Question: I am trying to implement a 'bottomNavigationBar' that goes to different pages. So far, I have made the bulk of everything, which you can see in my code below.
Here is my 'bottomNavigationBar' code in 'navBar.dart':
'''
// ignore: file_names
import 'package:bottom_navy_bar/bottom_navy_bar.dart';
import 'package:flutter/material.dart';
import '../views/home_page.dart';
import '../views/secondScreen.dart';
// ignore: camel_case_types
class navBar extends StatefulWidget {
const navBar({Key? key}) : super(key: key);
@override
State<navBar> createState() => _navBarState();
}
// ignore: camel_case_types
class _navBarState extends State<navBar> {
int currentIndex = 0;
final screens = [
const HomePage(),
const SecondRoute(),
const SecondRoute(),
const SecondRoute(),
];
@override
Widget build(BuildContext context) {
screens[currentIndex];
return BottomNavyBar(
animationDuration: const Duration(milliseconds: 260),
curve: Curves.ease,
showElevation: false,
mainAxisAlignment: MainAxisAlignment.spaceAround,
selectedIndex: currentIndex,
onItemSelected: (index) {
setState(() {
currentIndex = index;
});
// Push the new page onto the navigation stack
// Navigator.push(
// context,
// MaterialPageRoute(builder: (context) => pages[index]),
// );
},
items: <BottomNavyBarItem>[
BottomNavyBarItem(
inactiveColor: const Color.fromARGB(255, 20, 143, 199),
activeColor: const Color.fromARGB(255, 5, 176, 255),
textAlign: TextAlign.center,
icon: const Icon(Icons.home),
title: const Text('Home'),
),
BottomNavyBarItem(
inactiveColor: const Color.fromARGB(255, 20, 143, 199),
activeColor: const Color.fromARGB(255, 5, 176, 255),
textAlign: TextAlign.center,
icon: const Icon(Icons.discord),
title: const Text('Discord'),
),
BottomNavyBarItem(
inactiveColor: const Color.fromARGB(255, 20, 143, 199),
activeColor: const Color.fromARGB(255, 5, 176, 255),
textAlign: TextAlign.center,
icon: const Icon(Icons.school),
title: const Text('Examotron'),
),
BottomNavyBarItem(
inactiveColor: const Color.fromARGB(255, 20, 143, 199),
activeColor: const Color.fromARGB(255, 5, 176, 255),
textAlign: TextAlign.center,
icon: const Icon(Icons.document_scanner),
title: const Text('Notes'),
),
],
);
}
}
'''
And here is my home page 'home_page.dart':
'''
import 'package:xconcordia/services/remote_service.dart';
import 'package:flutter/material.dart';
import 'package:xconcordia/views/secondScreen.dart';
import 'package:xconcordia/widgets/categoryPicker.dart';
import '../widgets/libraryCards.dart';
import '../widgets/libraryStatsHeader.dart';
import '../widgets/navBar.dart';
class HomePage extends StatefulWidget {
const HomePage({Key? key}) : super(key: key);
@override
_HomePageState createState() => _HomePageState();
}
var webb = '';
String webOccupancy = '';
String greyOccupancy = '';
String vannierOccupancy = '';
String libTime = '';
String webLevel = '';
String greyLevel = '';
String vannierLevel = '';
class _HomePageState extends State<HomePage> {
bool isLoading = false;
int currentIndex = 1;
// List of pages
List<Widget> pages = [
const HomePage(),
const SecondRoute(),
const SecondRoute(),
const SecondRoute(),
];
@override
void initState() {
super.initState();
_fetchWebOccupancy();
_fetchVannierOccupancy();
_fetchGreyOccupancy();
_fetchLibTime();
}
Future<void> _fetchLibTime() async {
if (libTime == '') {
String? libraryTime = await getDataAPI_time().getPosts();
setState(() {
libTime = libraryTime.toString();
});
}
}
Future<void> _fetchWebOccupancy() async {
if (webOccupancy == '') {
String? occupancy = await getDataAPI().getPosts();
setState(() {
webOccupancy = occupancy!.substring(0, occupancy.length - 5);
if (webOccupancy == '' || int.parse(webOccupancy) < 0) {
webOccupancy = '0';
}
if (int.parse(webOccupancy) > 100) {
webLevel = 'High';
} else if (int.parse(webOccupancy) > 75 &&
int.parse(webOccupancy) < 100) {
webLevel = 'Medium';
} else {
webLevel = 'Low';
}
isLoading = false;
});
}
}
Future<void> _fetchGreyOccupancy() async {
if (greyOccupancy == '') {
String? occupancy = await getDataAPI_G().getPosts();
setState(() {
greyOccupancy = occupancy!.substring(0, occupancy.length - 5);
if (greyOccupancy == '' || int.parse(greyOccupancy) < 0) {
greyOccupancy = '0';
}
if (int.parse(greyOccupancy) > 100) {
greyLevel = 'High';
} else if (int.parse(greyOccupancy) > 50 &&
int.parse(greyOccupancy) < 100) {
greyLevel = 'Medium';
} else {
greyLevel = 'Low';
}
isLoading = false;
});
}
}
Future<void> _fetchVannierOccupancy() async {
if (vannierOccupancy == '') {
String? occupancy = await getDataAPI_V().getPosts();
setState(() {
vannierOccupancy = occupancy!.substring(0, occupancy.length - 5);
if (vannierOccupancy == '' || int.parse(vannierOccupancy) < 0) {
vannierOccupancy = '0';
}
if (int.parse(vannierOccupancy) > 100) {
vannierLevel = 'High';
} else if (int.parse(vannierOccupancy) > 50 &&
int.parse(vannierOccupancy) < 100) {
vannierLevel = 'Medium';
} else {
vannierLevel = 'Low';
}
isLoading = false;
});
}
}
@override
Widget build(BuildContext context) {
return Scaffold(
appBar: AppBar(
backgroundColor: Colors.transparent,
// elevation: 15,
// leading: IconButton(
// icon: const Icon(Icons.menu),
// onPressed: () {},
// ),
title: const Text('xConcordia'),
flexibleSpace: Container(
decoration: const BoxDecoration(
boxShadow: [
BoxShadow(
color: Color.fromARGB(223, 57, 25, 163),
offset: Offset(0, 0),
blurRadius: 20,
),
],
gradient: LinearGradient(
begin: Alignment.topLeft,
end: Alignment.bottomRight,
colors: [Colors.blue, Colors.purple],
),
),
),
),
body: isLoading
? const Center(
child: LinearProgressIndicator(
color: Color.fromARGB(162, 114, 68, 251),
))
: Container(
margin: const EdgeInsets.only(top: 20),
child: Column(
children: [
// ignore: prefer_const_constructors
LibraryStatsHeader(), //LibraryStatsHeader widget is in a file called libraryStatsHeader
const Padding(padding: EdgeInsets.all(10)),
libCards(), //libCards widget is in a file called libraryCards
const categoryPicker(), //category picker
],
),
),
bottomNavigationBar: const navBar(),
);
}
}
'''
The issue in the above code is, despite my nav bar working (as in, clicking it changes the nav bar icons), the page state does not change (i.e, it doesn't go to another page, stays on the current page)
Now, I realize that I'm not doing anything with my screens [] array, so I should use that, and so in my 'navBar.dart', I thought to return 'body: screens[currentIndex]' to make this logic work, so my nav bar is functional.
So, in this 'navBar.dart' file, I surrounded the return with a 'Scaffold' and did just that:
'''
Widget build(BuildContext context) {
return Scaffold(
body: screens[currentIndex],
bottomNavigationBar: BottomNavyBar(
animationDuration: const Duration(milliseconds: 250),
curve: Curves.ease,
showElevation: false,
mainAxisAlignment: MainAxisAlignment.spaceAround,
selectedIndex: currentIndex,
onItemSelected: (index) {
setState(() {
currentIndex = index;
});
// Push the new page onto the navigation stack
// Navigator.push(
// context,
// MaterialPageRoute(builder: (context) => pages[index]),
// );
},
items: <BottomNavyBarItem>[
BottomNavyBarItem(
inactiveColor: const Color.fromARGB(255, 20, 143, 199),
activeColor: const Color.fromARGB(255, 5, 176, 255),
textAlign: TextAlign.center,
icon: const Icon(Icons.home),
title: const Text('Home'),
),
BottomNavyBarItem(
inactiveColor: const Color.fromARGB(255, 20, 143, 199),
activeColor: const Color.fromARGB(255, 5, 176, 255),
textAlign: TextAlign.center,
icon: const Icon(Icons.discord),
title: const Text('Discord'),
),
BottomNavyBarItem(
inactiveColor: const Color.fromARGB(255, 20, 143, 199),
activeColor: const Color.fromARGB(255, 5, 176, 255),
textAlign: TextAlign.center,
icon: const Icon(Icons.school),
title: const Text('Examotron'),
),
BottomNavyBarItem(
inactiveColor: const Color.fromARGB(255, 20, 143, 199),
activeColor: const Color.fromARGB(255, 5, 176, 255),
textAlign: TextAlign.center,
icon: const Icon(Icons.document_scanner),
title: const Text('Notes'),
),
],
),
);
}
'''
Doing this, I get an infinite loop of the same error:

What is flawed in my logic when I try to return the 'Scaffold' with the 'screens[currentIndex]' as the body? Is it wrong? How else would I get this navigation bar working?
: I have added nav bar to my 'main.dart' file, replacing 'home: HomePage()' with 'navBar()':
'''
import 'package:flutter/material.dart';
import '../widgets/navBar.dart';
void main() {
runApp(const MyApp());
}
class MyApp extends StatelessWidget {
const MyApp({Key? key}) : super(key: key);
@override
Widget build(BuildContext context) {
return MaterialApp(
debugShowCheckedModeBanner: false,
title: 'Flutter Demo',
theme: ThemeData(
primarySwatch: Colors.blue,
),
home: navBar(),
);
}
}
'''
Yet, I still get the same error.
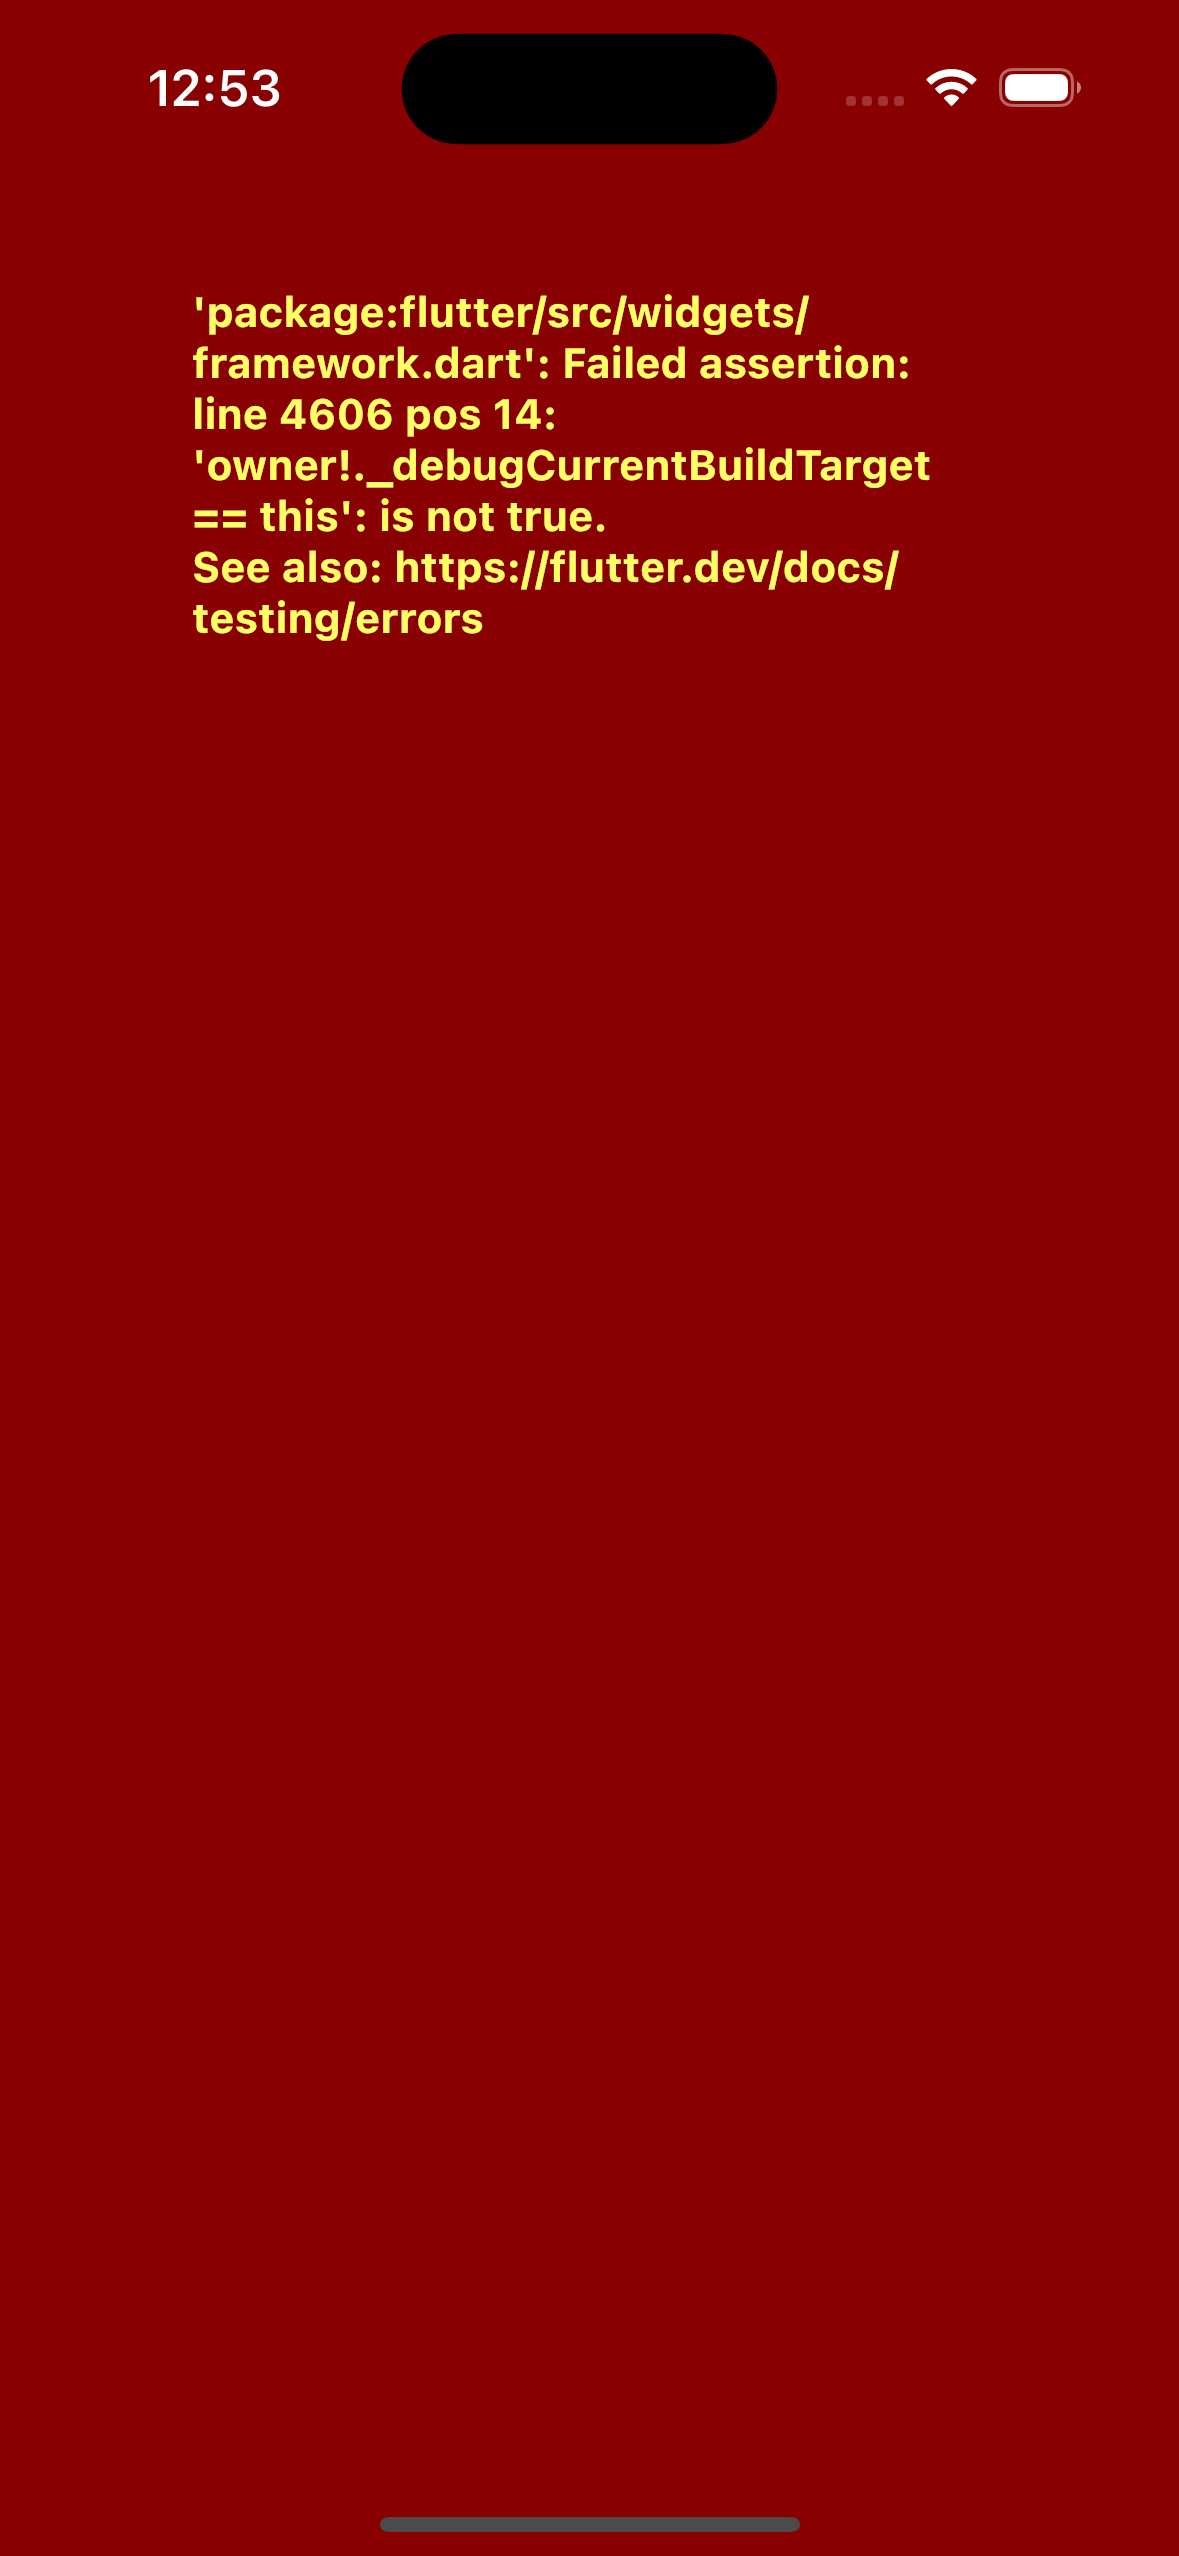
Answer: In your homePage(), remove list of pages, currentIndex and bottom navBar.
Your homePage() should look like this:
'''
import 'package:flutter/material.dart';
class HomePage extends StatefulWidget {
const HomePage({Key? key}) : super(key: key);
@override
_HomePageState createState() => _HomePageState();
}
var webb = '';
String webOccupancy = '';
String greyOccupancy = '';
String vannierOccupancy = '';
String libTime = '';
String webLevel = '';
String greyLevel = '';
String vannierLevel = '';
class _HomePageState extends State<HomePage> {
bool isLoading = true;
@override
void initState() {
super.initState();
_fetchWebOccupancy();
_fetchVannierOccupancy();
_fetchGreyOccupancy();
_fetchLibTime();
}
Future<void> _fetchLibTime() async {
if (libTime == '') {
String? libraryTime = await getDataAPI_time().getPosts();
setState(() {
libTime = libraryTime.toString();
});
}
}
Future<void> _fetchWebOccupancy() async {
if (webOccupancy == '') {
String? occupancy = await getDataAPI().getPosts();
setState(() {
webOccupancy = occupancy!.substring(0, occupancy.length - 5);
if (webOccupancy == '' || int.parse(webOccupancy) < 0) {
webOccupancy = '0';
}
if (int.parse(webOccupancy) > 100) {
webLevel = 'High';
} else if (int.parse(webOccupancy) > 75 &&
int.parse(webOccupancy) < 100) {
webLevel = 'Medium';
} else {
webLevel = 'Low';
}
isLoading = false;
});
}
}
Future<void> _fetchGreyOccupancy() async {
if (greyOccupancy == '') {
String? occupancy = await getDataAPI_G().getPosts();
setState(() {
greyOccupancy = occupancy!.substring(0, occupancy.length - 5);
if (greyOccupancy == '' || int.parse(greyOccupancy) < 0) {
greyOccupancy = '0';
}
if (int.parse(greyOccupancy) > 100) {
greyLevel = 'High';
} else if (int.parse(greyOccupancy) > 50 &&
int.parse(greyOccupancy) < 100) {
greyLevel = 'Medium';
} else {
greyLevel = 'Low';
}
isLoading = false;
});
}
}
Future<void> _fetchVannierOccupancy() async {
if (vannierOccupancy == '') {
String? occupancy = await getDataAPI_V().getPosts();
setState(() {
vannierOccupancy = occupancy!.substring(0, occupancy.length - 5);
if (vannierOccupancy == '' || int.parse(vannierOccupancy) < 0) {
vannierOccupancy = '0';
}
if (int.parse(vannierOccupancy) > 100) {
vannierLevel = 'High';
} else if (int.parse(vannierOccupancy) > 50 &&
int.parse(vannierOccupancy) < 100) {
vannierLevel = 'Medium';
} else {
vannierLevel = 'Low';
}
isLoading = false;
});
}
}
@override
Widget build(BuildContext context) {
return Scaffold(
appBar: AppBar(
backgroundColor: Colors.transparent,
// elevation: 15,
// leading: IconButton(
// icon: const Icon(Icons.menu),
// onPressed: () {},
// ),
title: const Text('xConcordia'),
flexibleSpace: Container(
decoration: const BoxDecoration(
boxShadow: [
BoxShadow(
color: Color.fromARGB(223, 57, 25, 163),
offset: Offset(0, 0),
blurRadius: 20,
),
],
gradient: LinearGradient(
begin: Alignment.topLeft,
end: Alignment.bottomRight,
colors: [Colors.blue, Colors.purple],
),
),
),
),
body: isLoading
? const Center(
child: LinearProgressIndicator(
color: Color.fromARGB(162, 114, 68, 251),
))
: Container(
margin: const EdgeInsets.only(top: 20),
child: Column(
children: [
// ignore: prefer_const_constructors
LibraryStatsHeader(), //LibraryStatsHeader widget is in a file called libraryStatsHeader
const Padding(padding: EdgeInsets.all(10)),
libCards(), //libCards widget is in a file called libraryCards
const categoryPicker(), //category picker
],
),
),
);
}
}
'''
Do not add bottomNavigation to the list of pages like homePage(), secondRoute(), etc.